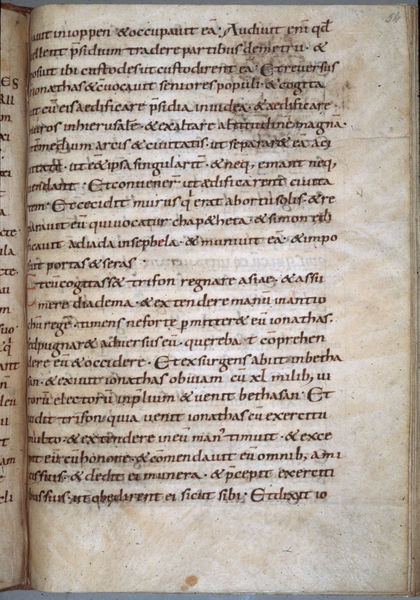
Titel: Makkabäer-Handschrift
Standort: Herkunftsort: Reichenau, Kloster St. Gallen (EU - D - BW)
Institution: Leiden, Universitätsbibliothek
Schlagwörter: schwarz, bibel, rechts, schrift, papier, buch, kloster, seite, text, fleck, buchdruck, buchseite, flecken, pergament, mittelalter, gebunden, heilige, knick, handschrift, testament, gebetbuch, latein, kalligraphie, wörter, katholisch, inkunabel, psalter, manuskript, sprache, abschrift, handschrift#, zext, pagina, 54, agebunden